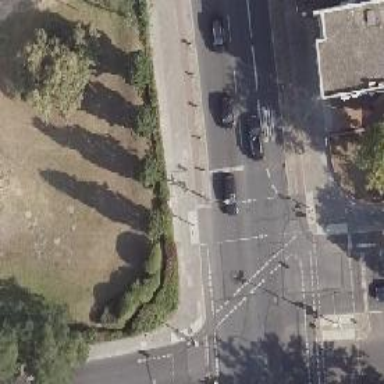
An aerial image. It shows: Secondary road with separate cycle track and asphalt surface.